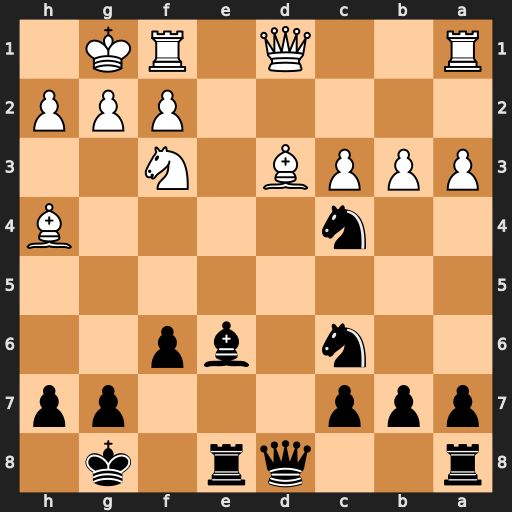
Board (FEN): r2qr1k1/ppp3pp/2n1bp2/8/2n4B/PPPB1N2/5PPP/R2Q1RK1
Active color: b
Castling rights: -
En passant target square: -
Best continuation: Nb2 Bxh7+ Kxh7 Qc2+ Nd3 Rfd1 Bf5